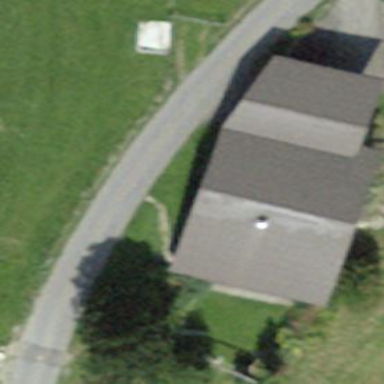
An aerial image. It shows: Farm building.